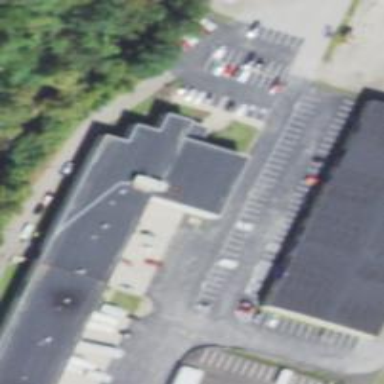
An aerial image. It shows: Commercial building.